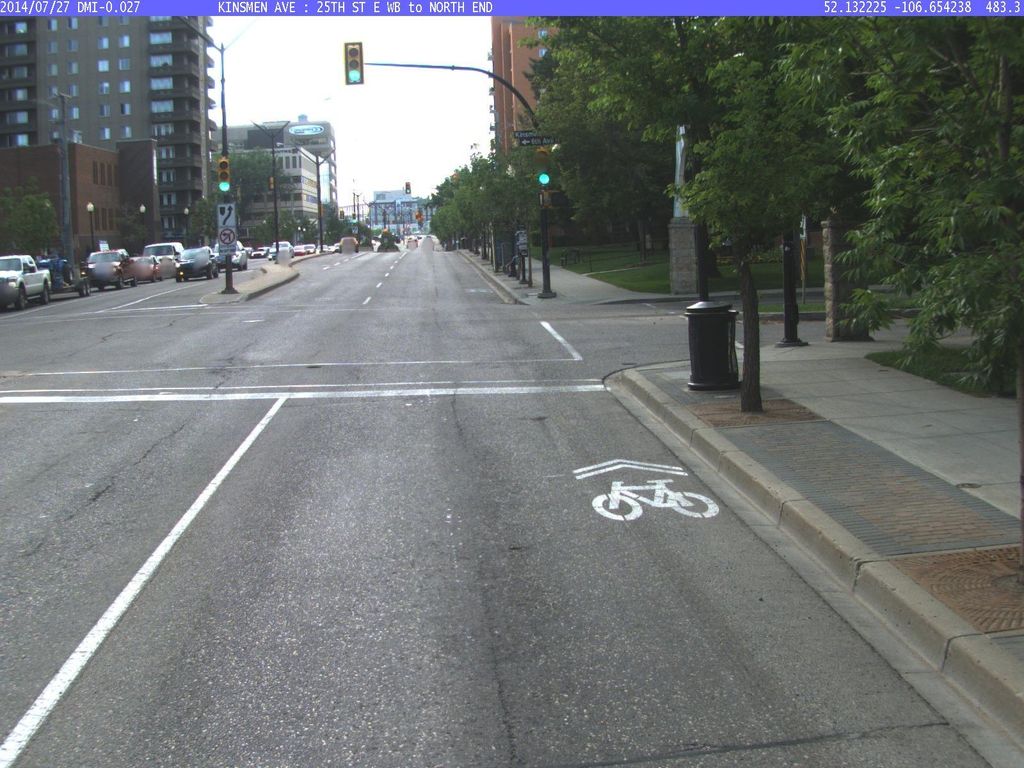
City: saskatoon